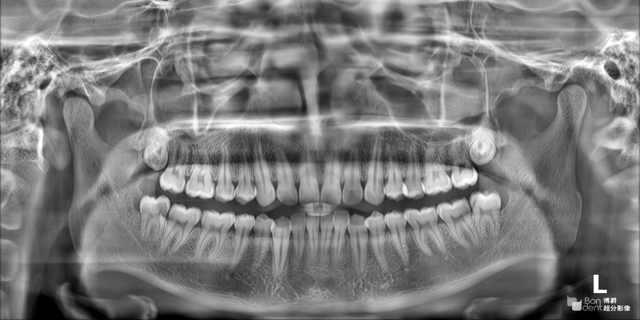
adult